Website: slack
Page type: payment
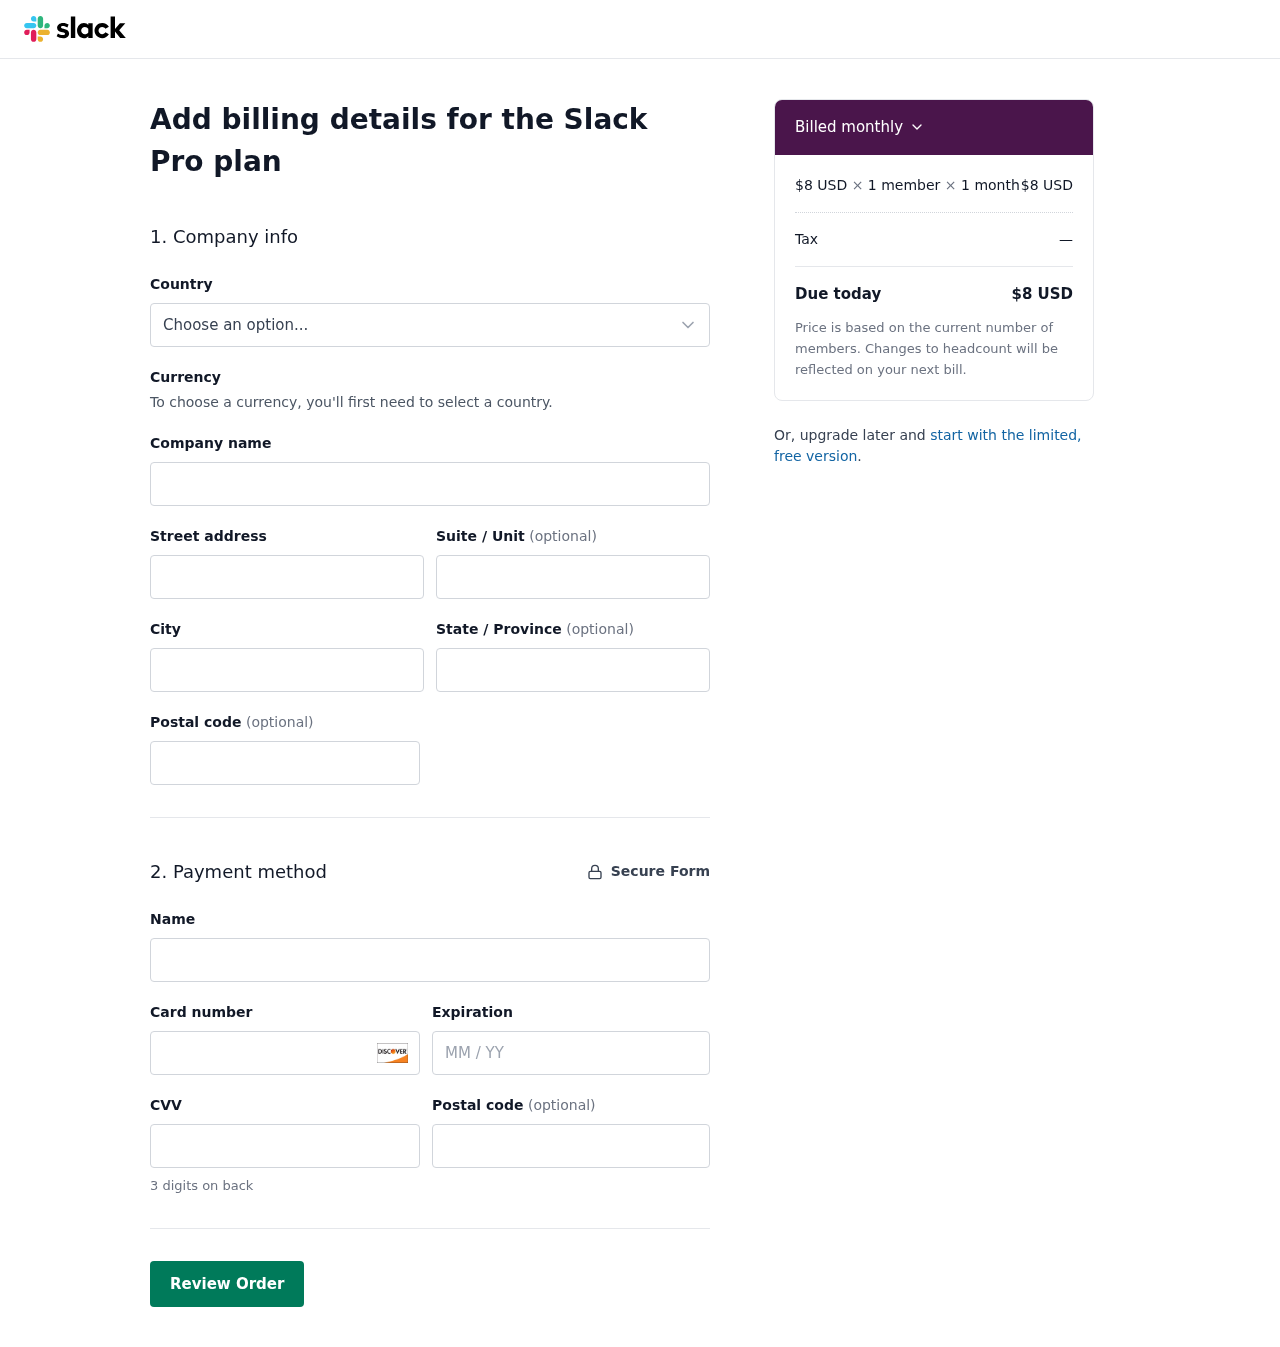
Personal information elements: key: PII_COUNTRY
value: United States
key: PII_STREET
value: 5357 Richardson Pike Suite 478
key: PII_CITY
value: Port Craig
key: PII_STATE
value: Delaware
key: PII_POSTCODE
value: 46541
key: PII_FULLNAME
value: Samantha Dickson
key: PII_CARD_NUMBER
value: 6569 7378 9286 6937
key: PII_CARD_EXPIRY
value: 11/28
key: PII_CARD_CVV
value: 296
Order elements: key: ORDER_PRICE_PER_MEMBER
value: $8 USD
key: ORDER_NUM_MEMBERS
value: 1 member
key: ORDER_NUM_MONTHS
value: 1 month
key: ORDER_SUBTOTAL
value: $8 USD
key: ORDER_TAX
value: —
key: ORDER_TOTAL
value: $8 USD